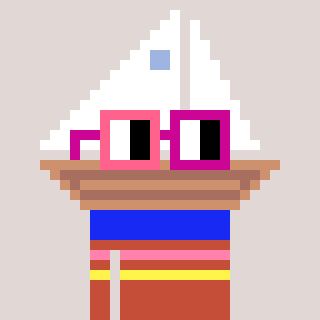
a pixel art character with square pink and red glasses, a sailboat-shaped head and a rust-colored body on a warm background